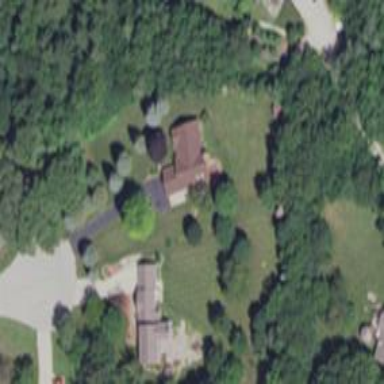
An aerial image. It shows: Driveway.